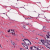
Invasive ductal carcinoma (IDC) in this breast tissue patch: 1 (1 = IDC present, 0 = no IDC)